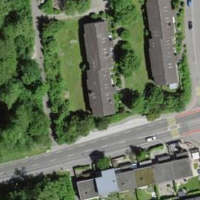
EUNIS habitat code: 55
Species observed at this site:
Epilobium parviflorum
Fritillaria meleagris
Lapsana communis
Beta vulgaris